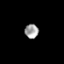
Tissue: prostate
Cell type: Fibroblasts
Senescence score: 0.7375
Nuclear area (px): 189
Mean DAPI intensity: 162.275